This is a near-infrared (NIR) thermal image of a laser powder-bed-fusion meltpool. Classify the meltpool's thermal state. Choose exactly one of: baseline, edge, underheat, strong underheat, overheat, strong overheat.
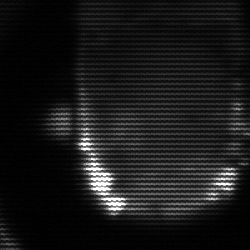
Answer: baseline